Field crop: tomato
Growth stage: 1
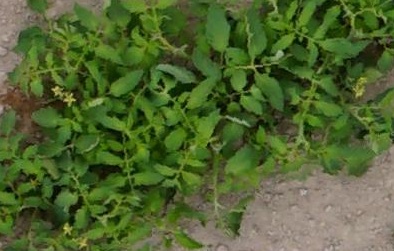
Species: tomato